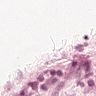
Metastatic tissue present: no